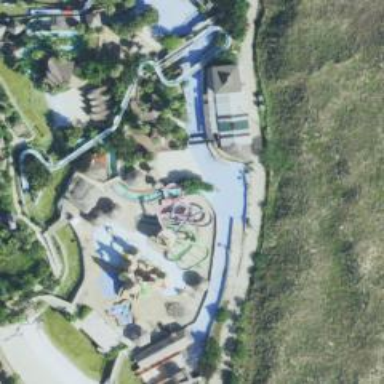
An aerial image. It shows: Water slide attraction.